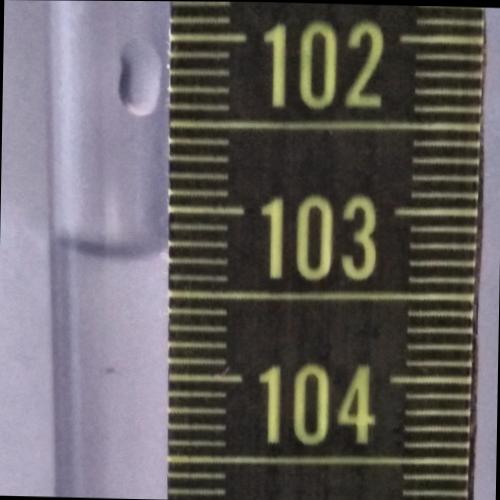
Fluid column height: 103.3 cm